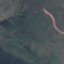
Land use / land cover class: HerbaceousVegetation